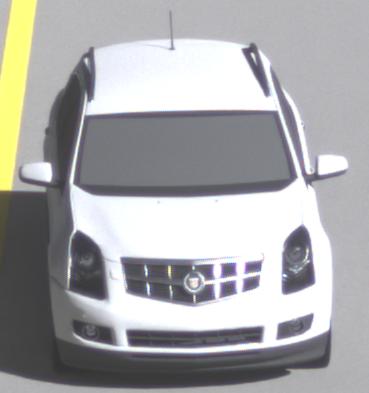
Make: Cadillac
Model: SRX 3.0 V6
Detailed model: SRX (II)
Model produced from: 2010/12
Model produced until: 2012/01
Doors: 5
Color: white
Road condition: dry road
Daytime: morning or afternoon
Contrast: high contrast